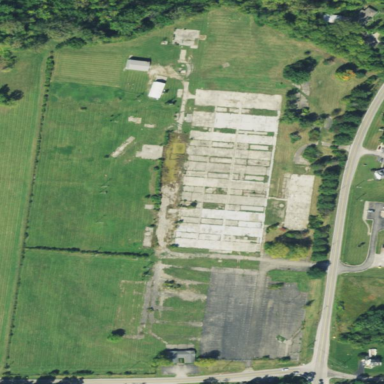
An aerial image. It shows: Brownfield area.